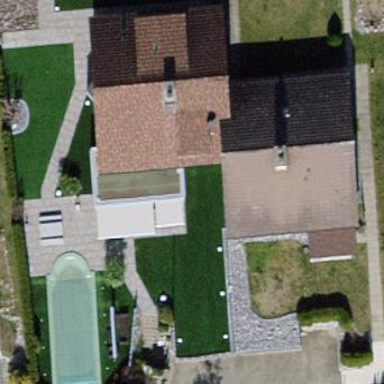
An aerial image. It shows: Semi-detached house.